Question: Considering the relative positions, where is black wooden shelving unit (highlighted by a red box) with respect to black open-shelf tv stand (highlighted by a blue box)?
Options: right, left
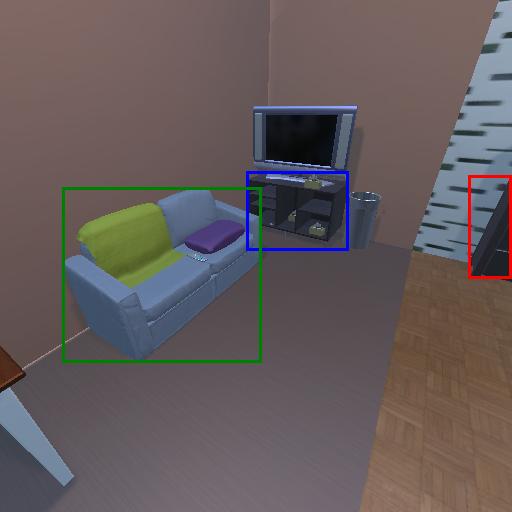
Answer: right